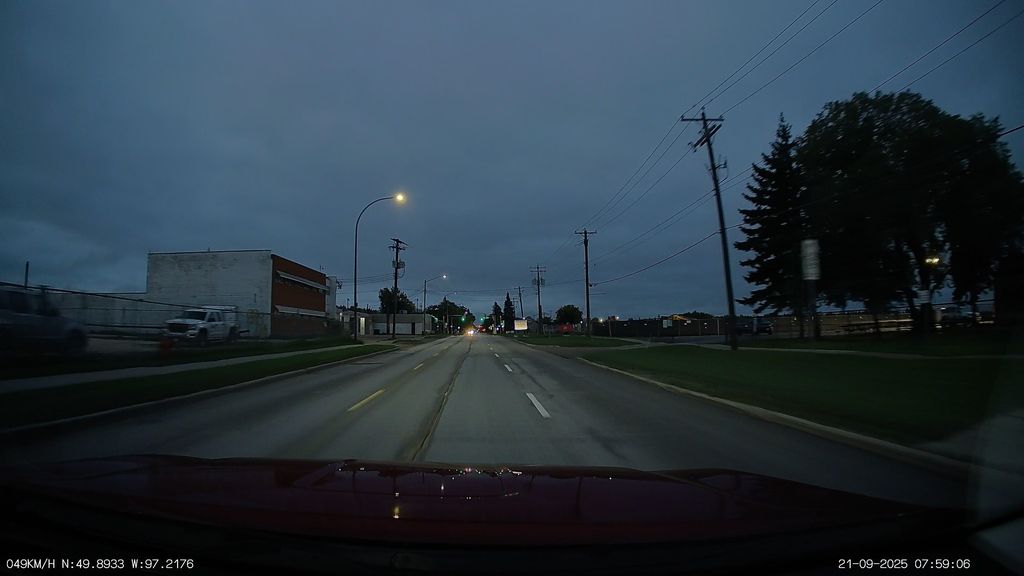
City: winnipeg